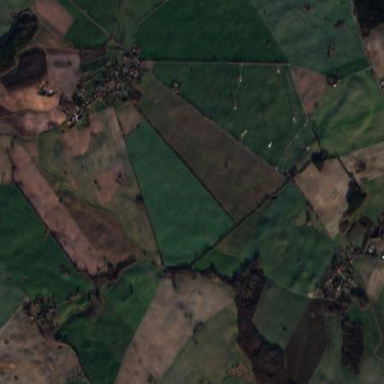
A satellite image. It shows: Picturesque farmland scene.